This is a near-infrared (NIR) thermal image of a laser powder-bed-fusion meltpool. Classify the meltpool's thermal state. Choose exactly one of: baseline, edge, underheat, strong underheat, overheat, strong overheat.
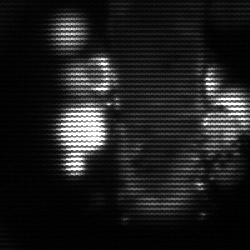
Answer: strong underheat